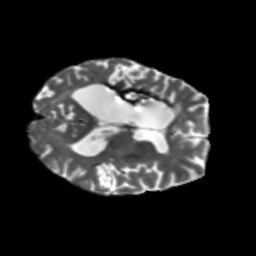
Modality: T2w
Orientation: axial
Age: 53
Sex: female
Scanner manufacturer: siemens
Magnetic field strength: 3 T
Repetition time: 5.47 s
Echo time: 0.0854 s